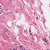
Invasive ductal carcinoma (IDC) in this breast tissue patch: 0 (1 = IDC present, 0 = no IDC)